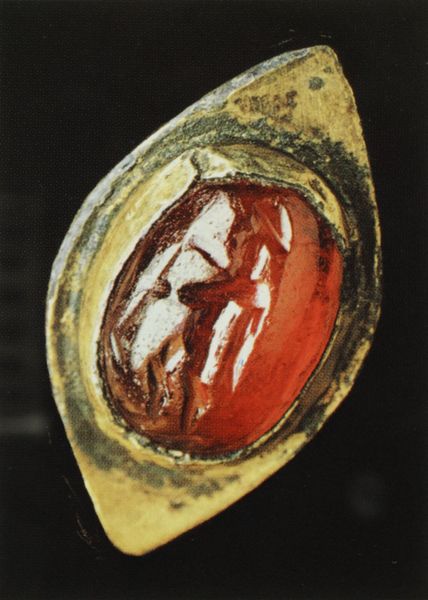
Titel: Henne mit 7 Küken
Institution: Monza, Museo del Duomo
Schlagwörter: mann, gelb, schmuck, schwarz, rot, malerei, alt, stein, spiegelung, auge, gold, frontal, knopf, kreis, oval, rund, kuss, ecke, schaden, spitz, metall, bronze, liegend, ring, glitzern, reflexion, foto, messing, form, allegorie, ecken, raute, kaputt, mittelalter, edelstein, golden, siegel, gegenstand, objekt, fassung, opak, rubin, kratzer, staffelung, kern, mandorla, beschädigt, gemme, detailansicht, eiförmig, spiegelug, ng